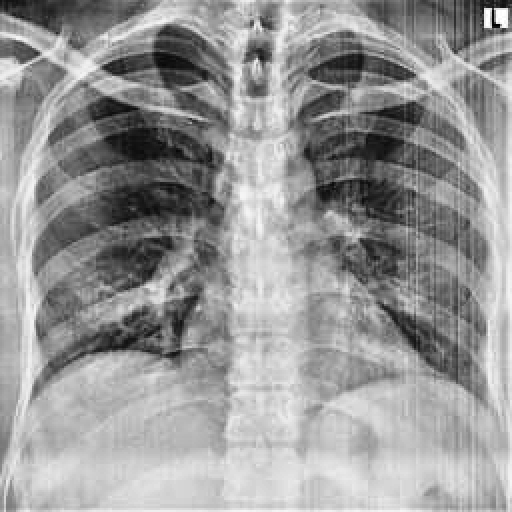
Finding: NORMAL